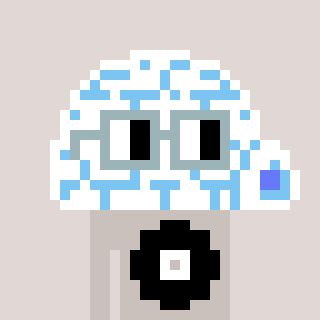
a pixel art character with square dark gray glasses, a igloo-shaped head and a foggrey-colored body on a warm background